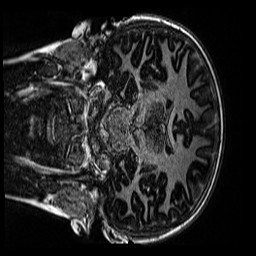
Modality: MP2RAGE
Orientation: coronal
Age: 11
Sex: male
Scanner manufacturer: siemens
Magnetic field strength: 3 T
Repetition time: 4 s
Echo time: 0.00299 s